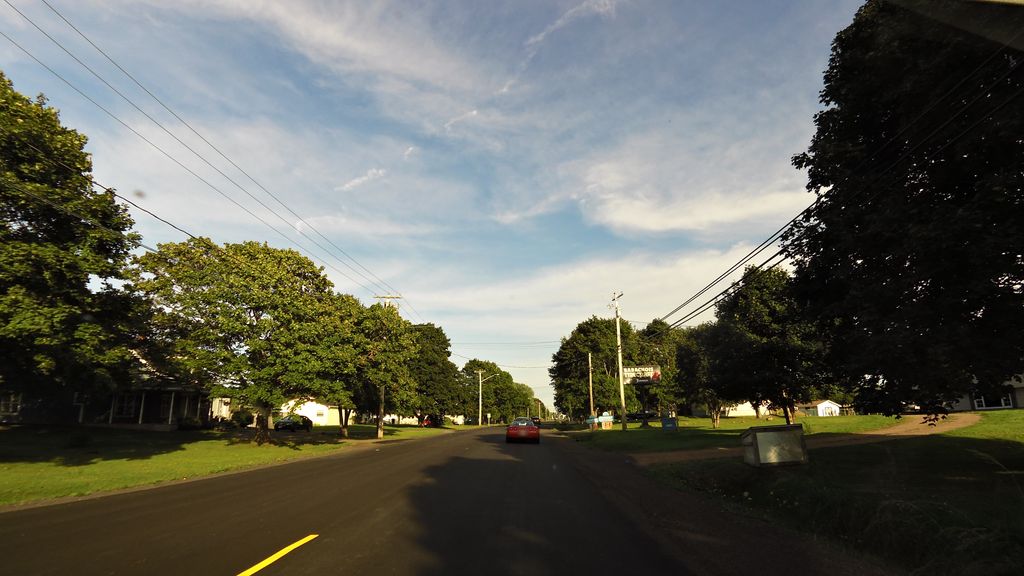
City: charlottetown